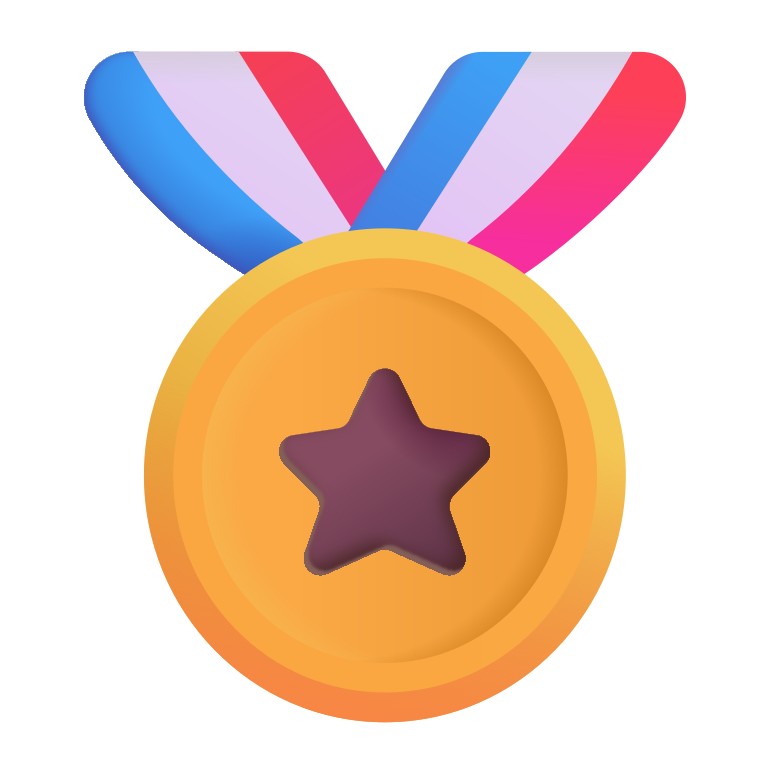
sports medal color